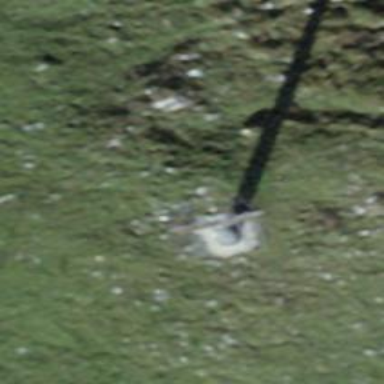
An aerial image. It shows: Pylon used for aerialway.